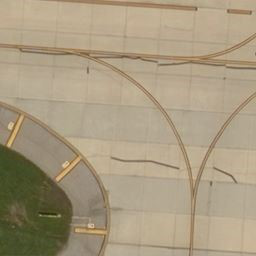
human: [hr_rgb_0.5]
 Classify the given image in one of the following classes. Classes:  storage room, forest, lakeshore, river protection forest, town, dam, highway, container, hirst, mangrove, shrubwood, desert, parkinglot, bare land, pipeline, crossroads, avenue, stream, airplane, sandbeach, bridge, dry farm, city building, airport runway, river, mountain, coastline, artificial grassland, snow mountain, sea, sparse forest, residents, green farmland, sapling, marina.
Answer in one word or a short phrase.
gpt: airport runway